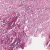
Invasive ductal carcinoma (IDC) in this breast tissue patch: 1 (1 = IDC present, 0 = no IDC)